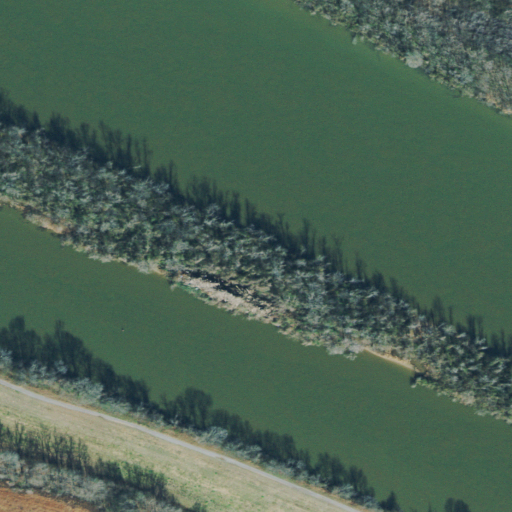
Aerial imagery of island in Tennessee named Harpeth Island containing open water, woody wetlands, herbaceous wetlands, cultivated crops, deciduous forest, and barren land